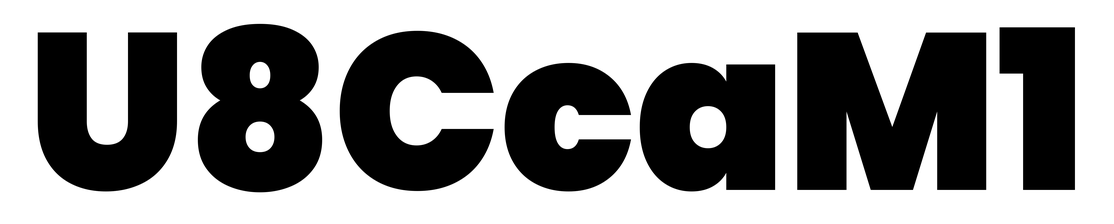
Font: Poppins-Black